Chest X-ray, AP view. Patient: 59 years old, sex F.
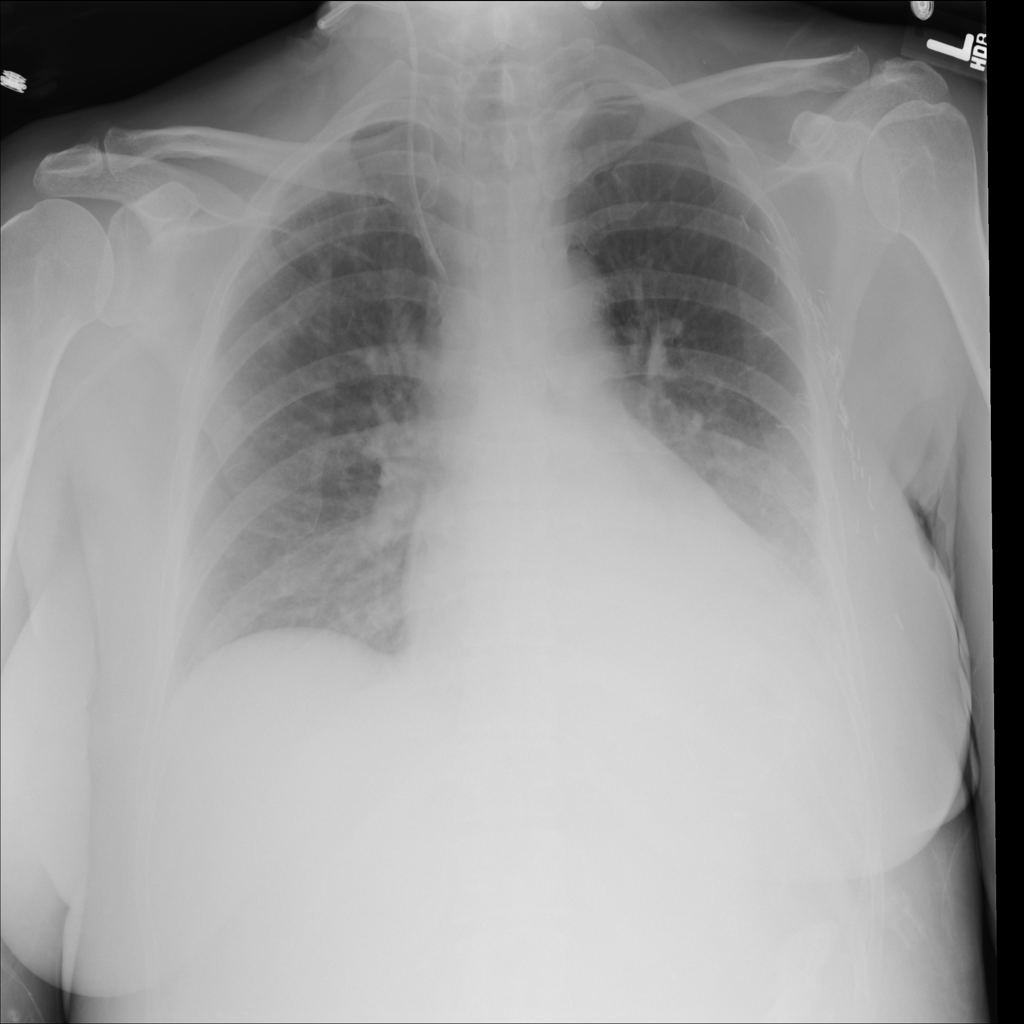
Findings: Atelectasis, Effusion, Infiltration, Nodule